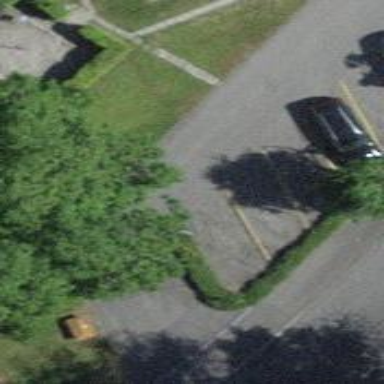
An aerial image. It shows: Service road with diagonal parking on the left lane.